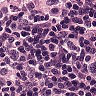
Metastatic tissue present: yes